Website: crate-barrel
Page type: billing-address
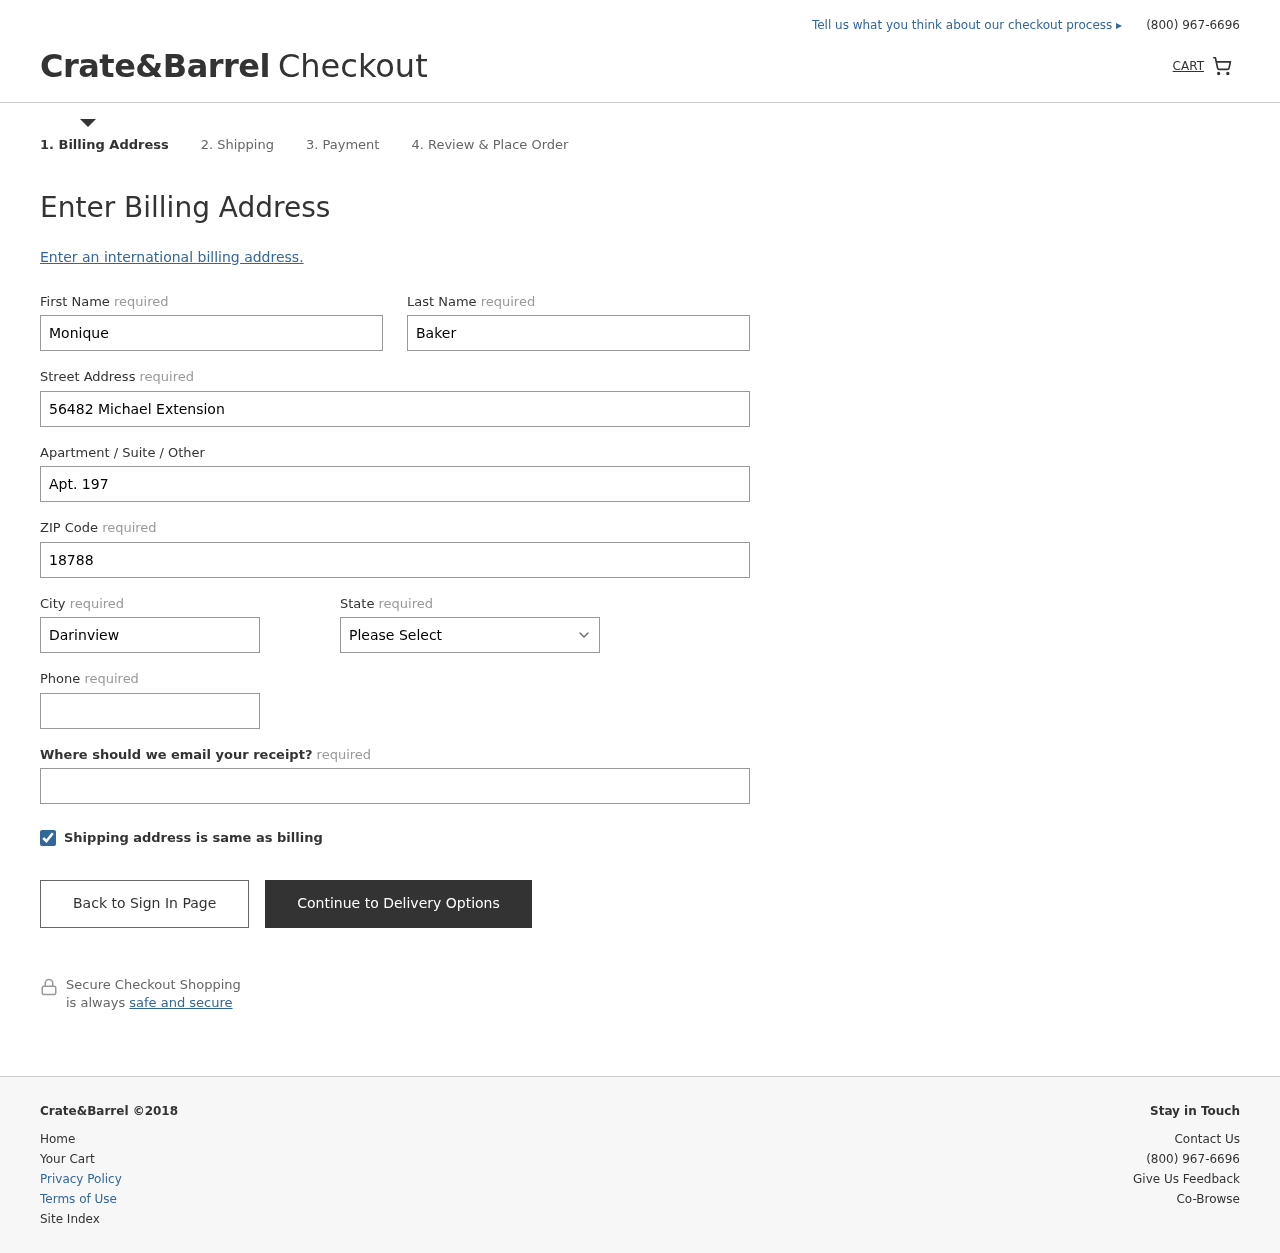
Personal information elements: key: PII_STATE
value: Wyoming
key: PII_FIRSTNAME
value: Monique
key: PII_LASTNAME
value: Baker
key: PII_STREET
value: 56482 Michael Extension
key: PII_STREET2
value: Apt. 197
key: PII_POSTCODE
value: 18788
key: PII_CITY
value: Darinview
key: PII_PHONE
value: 2193453129
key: PII_EMAIL
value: monique_baker@gmail.com